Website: crate-barrel
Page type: cart
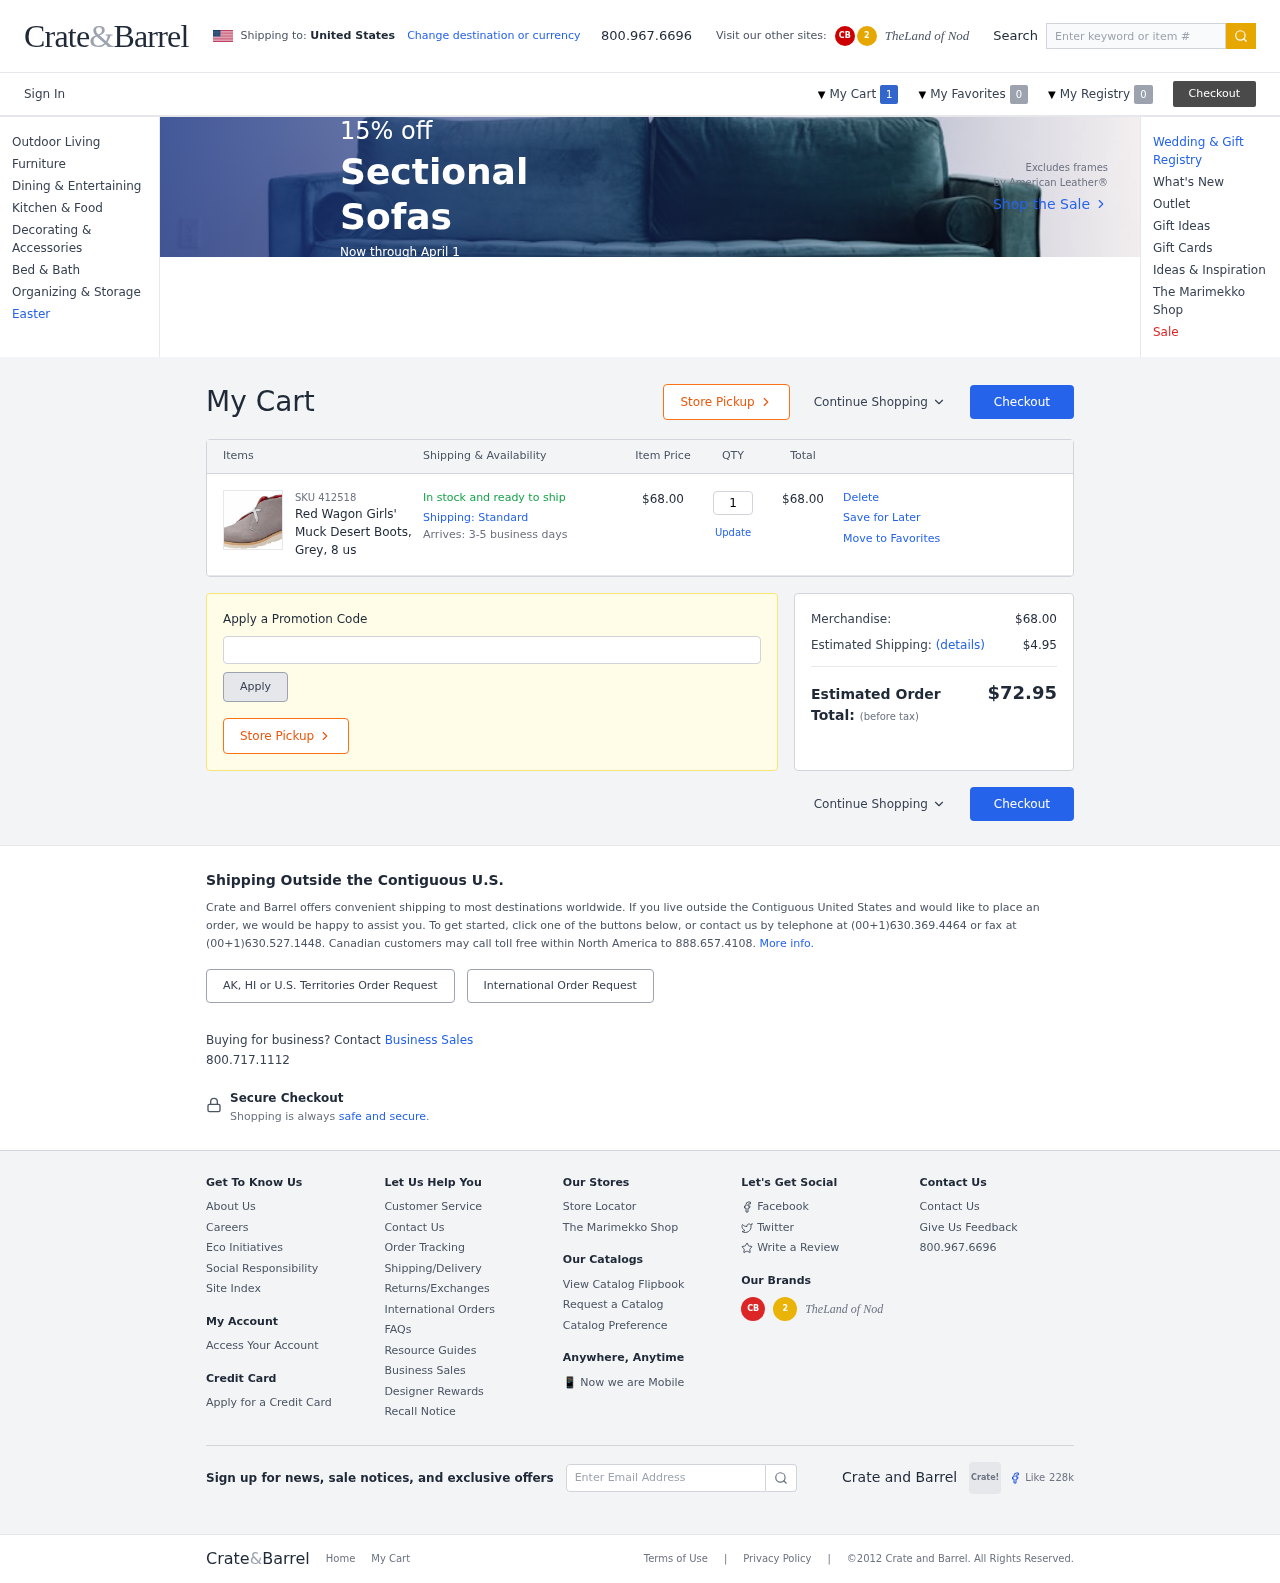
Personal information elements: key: PII_PROMO_CODE
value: QDQT67
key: PII_COUNTRY
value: United States
Product elements: key: PRODUCT1_NAME
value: Red Wagon Girls' Muck Desert Boots, Grey, 8 us
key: PRODUCT1_PRICE
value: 68
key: PRODUCT1_QUANTITY
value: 1
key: PRODUCT1_SKU
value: SKU 412518
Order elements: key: ORDER_NUM_ITEMS
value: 1
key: ORDER_ITEM_TOTAL
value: $68.00
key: ORDER_SUBTOTAL
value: $68.00
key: ORDER_SHIPPING_COST
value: $4.95
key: ORDER_TOTAL
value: $72.95
Search elements: key: HEADER_SEARCH
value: Enter keyword or item #